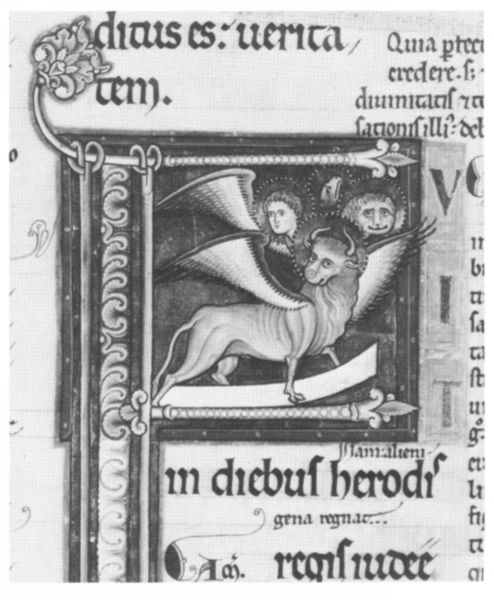
Titel: Evangelium
Standort: Herstellungsort: St. Albans (EU - GB)
Institution: Cambridge, Trinity College
Schlagwörter: adler, blätter, flügel, kopf, weiß, wolf, blume, blumen, männer, schwarz, symbol, zeichnung, hund, tier, ornament, federn, bild, blatt, engel, ranken, hufe, schrift, papier, feathers, white, black, face, nose, old, woman, detail, floral, verzierung, buch, druck, illustration, schwarzweiß, buchstabe, buchstaben, initiale, lilie, ranke, buchseite, heiligenschein, nimbus, flower, angel, angels, schwingen, head, german, feet, löwe, hörner, paper, black and white, stier, mouth, animals, dog, tail, eagle, myth, saint, faces, writing, letter, smile, handschrift, photo, wings, letters, sphinx, leaves, latein, inscription, animal, legs, cow, mythical, book, buchmalerei, anfangsbuchstabe, majuskel, bull, horn, horns, goat, ram, sheep, evangelist, evangelisten, script, lucas, saints, bible, page, lion, creature, wing, latin, illumination, schift, heads, text, words, manuscript, halo, capital, e, l, k, v, halos, ox, language, scripture, foreign, revelation, illuminated, griffin, add, vit, besichter, luca, herodi, revelations, diebuf, herod, cloven feet, gryphon, majuscule, 사진 속의 동물은 뿔이 있다, 여러 영어 단어가 사진 주변에 배치되어 있다, 이 동물은 날개가 있다'